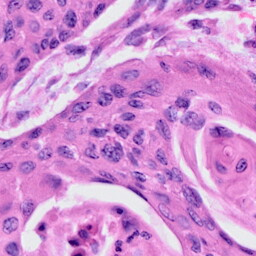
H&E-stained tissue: Cervix